Field crop: maize
Growth stage: 1
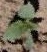
Species: datura